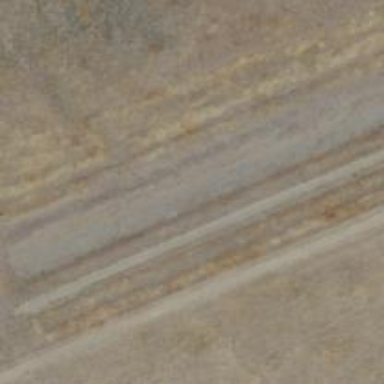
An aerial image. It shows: Abandoned railway.